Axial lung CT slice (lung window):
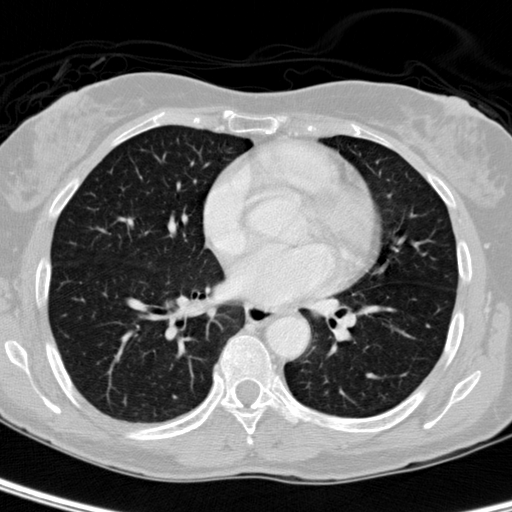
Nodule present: no